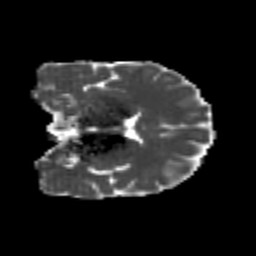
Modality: MD
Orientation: coronal
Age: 24
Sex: female
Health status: healthy
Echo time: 0.074 s